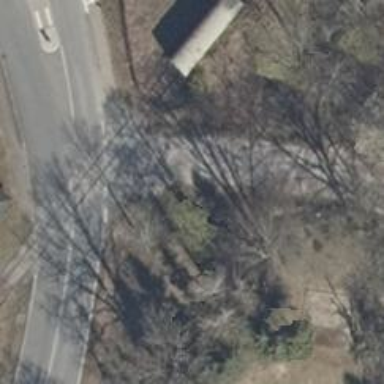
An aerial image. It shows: Footway along the road.